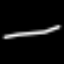
Label: line